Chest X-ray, PA view. Patient: 75 years old, sex F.
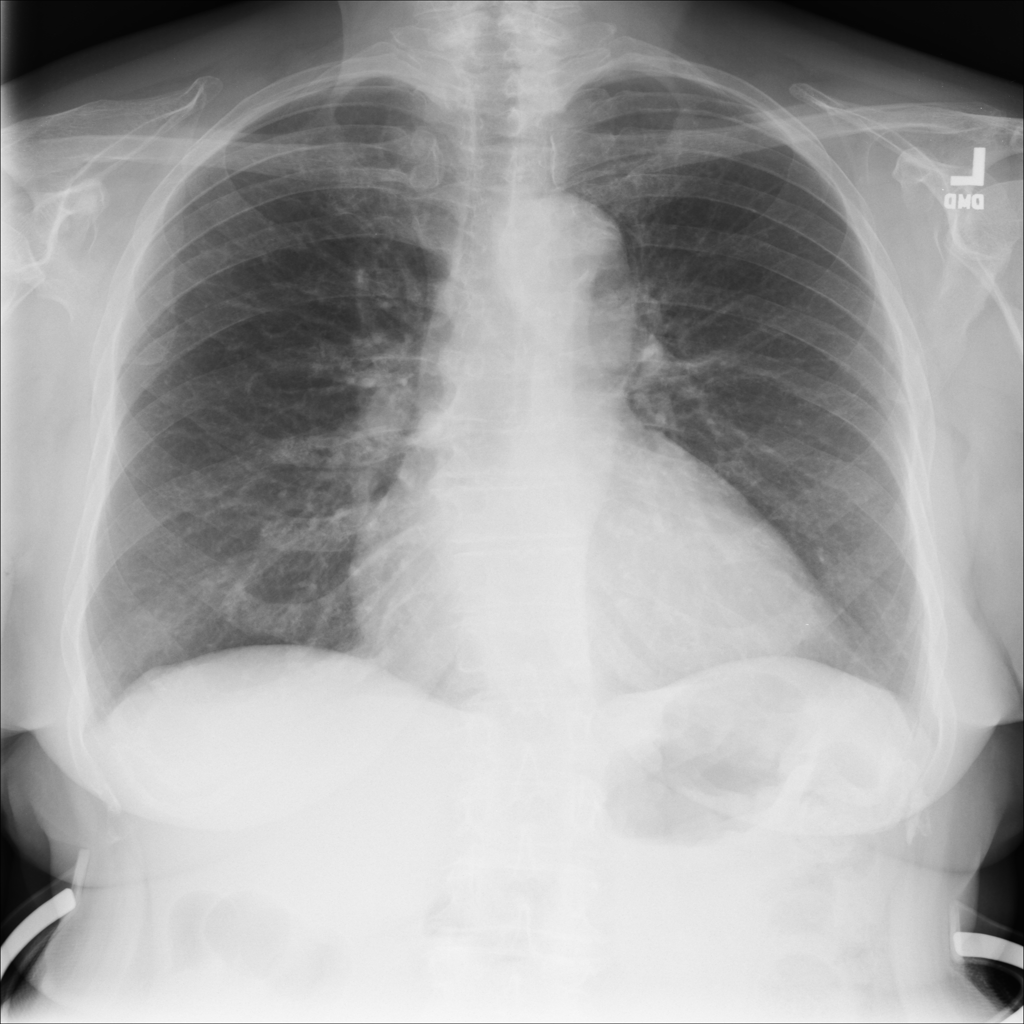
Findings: No Finding